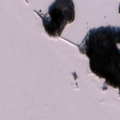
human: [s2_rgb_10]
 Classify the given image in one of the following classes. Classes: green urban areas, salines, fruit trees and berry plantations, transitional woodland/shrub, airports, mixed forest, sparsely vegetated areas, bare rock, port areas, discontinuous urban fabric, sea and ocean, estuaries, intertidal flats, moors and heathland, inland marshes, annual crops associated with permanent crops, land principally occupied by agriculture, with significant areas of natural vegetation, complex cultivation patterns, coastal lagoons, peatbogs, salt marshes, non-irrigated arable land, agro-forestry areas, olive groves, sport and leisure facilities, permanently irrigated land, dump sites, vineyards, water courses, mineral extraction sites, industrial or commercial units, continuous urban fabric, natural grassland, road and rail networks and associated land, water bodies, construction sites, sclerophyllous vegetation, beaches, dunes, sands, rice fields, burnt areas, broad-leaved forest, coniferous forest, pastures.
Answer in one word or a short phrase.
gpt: discontinuous urban fabric, mixed forest, sea and ocean